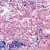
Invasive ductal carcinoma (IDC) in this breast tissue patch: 0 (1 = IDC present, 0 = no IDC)